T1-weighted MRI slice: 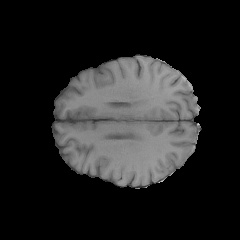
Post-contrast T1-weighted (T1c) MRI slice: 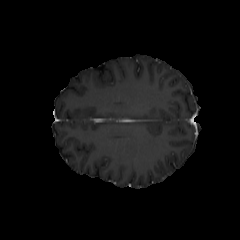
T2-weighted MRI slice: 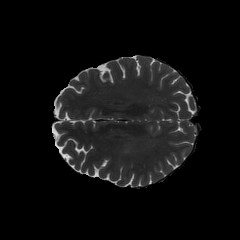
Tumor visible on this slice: no